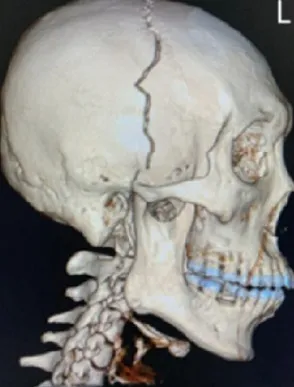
3D skull radiographic showing coronal suture diastasis widening up to the right temporal bone.
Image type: radiology (ct)